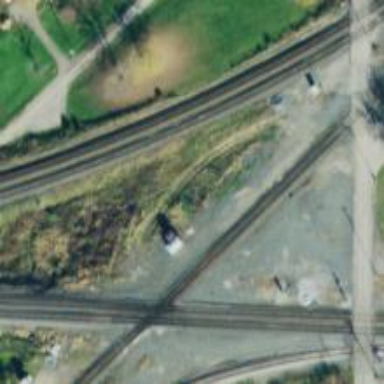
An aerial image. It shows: Outdoor signal box located near the railway.